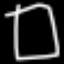
Label: square